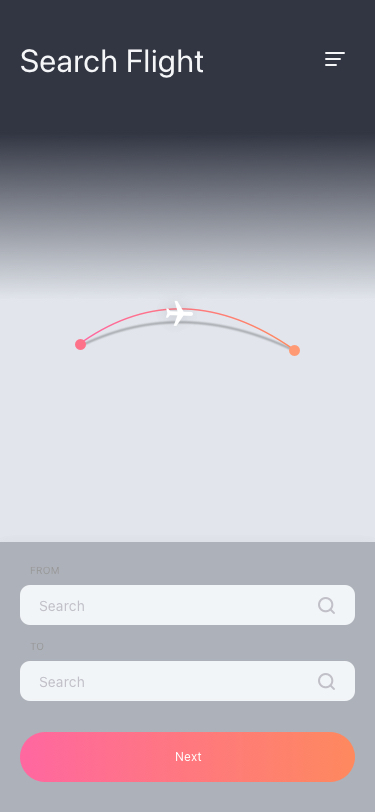
Text in this UI design:
TO
FROM
Search Flight